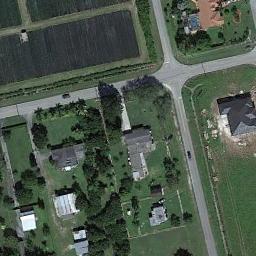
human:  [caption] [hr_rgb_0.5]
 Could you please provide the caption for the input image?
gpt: The medium residential area has some houses and trees on the grass .

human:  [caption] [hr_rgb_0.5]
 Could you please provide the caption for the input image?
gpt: The medium residential is on the grass next to the road .

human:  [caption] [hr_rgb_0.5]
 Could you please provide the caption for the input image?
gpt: There are many buildings in medium residential area .

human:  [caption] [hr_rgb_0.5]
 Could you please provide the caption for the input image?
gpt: There is a road next to a medium-sized house .

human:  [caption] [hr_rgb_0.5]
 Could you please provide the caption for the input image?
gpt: There are some buildings on green lawns on the medium residential area .